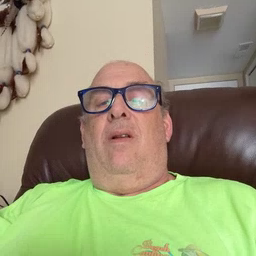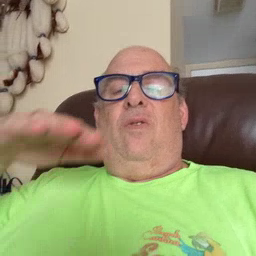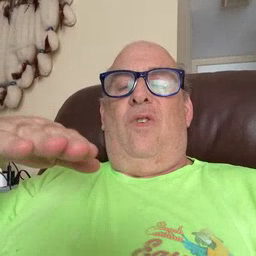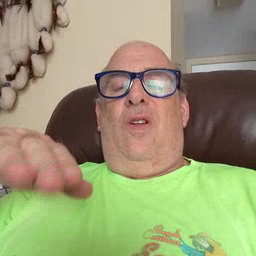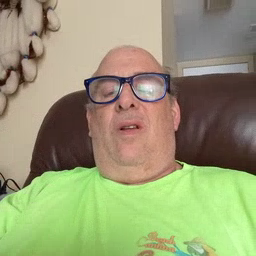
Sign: child